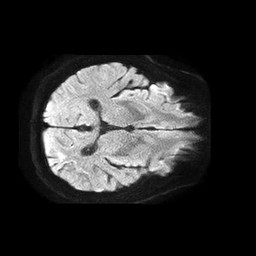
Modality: TRACE
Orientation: axial
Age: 81
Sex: male
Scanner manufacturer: philips
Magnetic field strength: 1.5 T
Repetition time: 4.6 s
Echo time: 0.08941 s